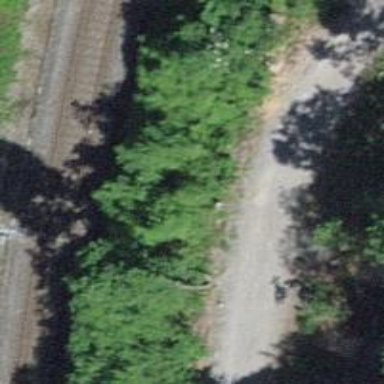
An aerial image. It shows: Brown bench in the vicinity.